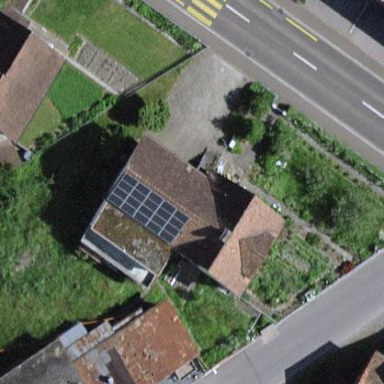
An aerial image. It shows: Semi-detached house.